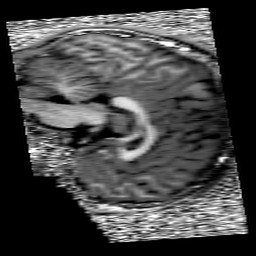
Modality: UNIT1
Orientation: sagittal
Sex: male
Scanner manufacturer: siemens
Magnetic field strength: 3 T
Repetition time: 5 s
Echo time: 0.00355 s